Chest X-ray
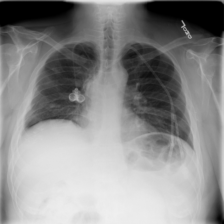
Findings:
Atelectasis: negative
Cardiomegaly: negative
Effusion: negative
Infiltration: negative
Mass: negative
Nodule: positive
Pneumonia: negative
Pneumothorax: negative
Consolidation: negative
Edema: negative
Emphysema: negative
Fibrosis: negative
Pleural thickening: negative
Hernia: negative